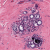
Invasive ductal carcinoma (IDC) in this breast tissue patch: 0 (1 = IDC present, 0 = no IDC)